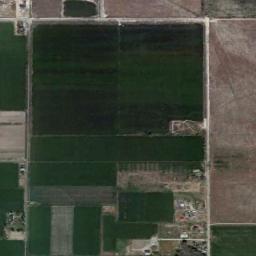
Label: rectangular_farmland